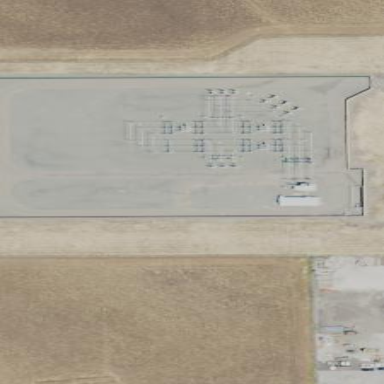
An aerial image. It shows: Power substation.